Aerial crown-view tile of a tropical tree (Barro Colorado Island, Panama), acquired 20241216:
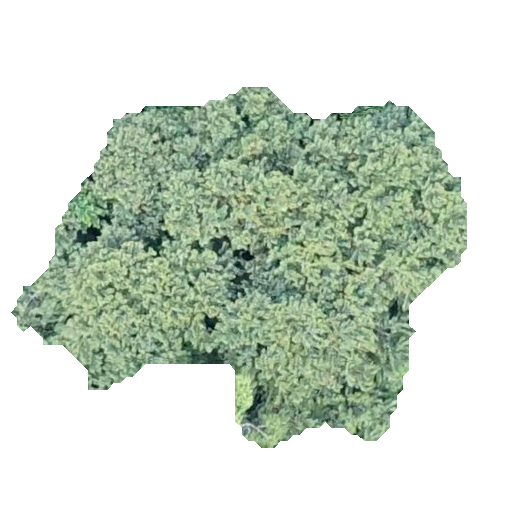
Species: Luehea seemannii
GBIF accepted scientific name: Luehea seemannii
Crown area: 155.706 m²